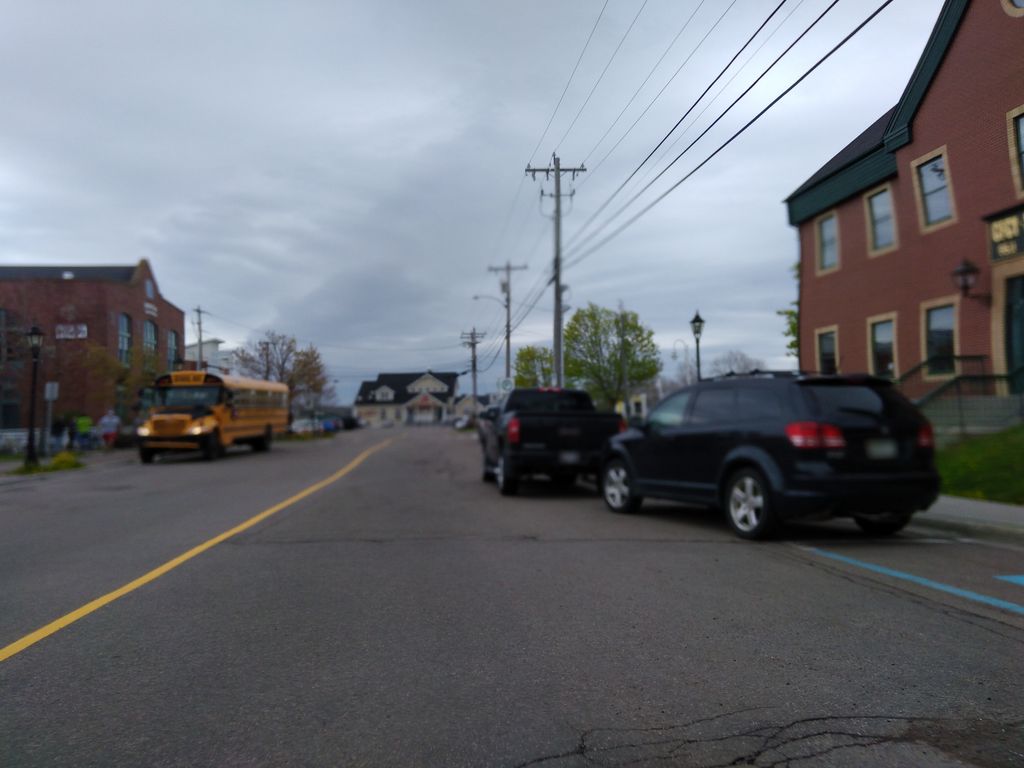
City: charlottetown